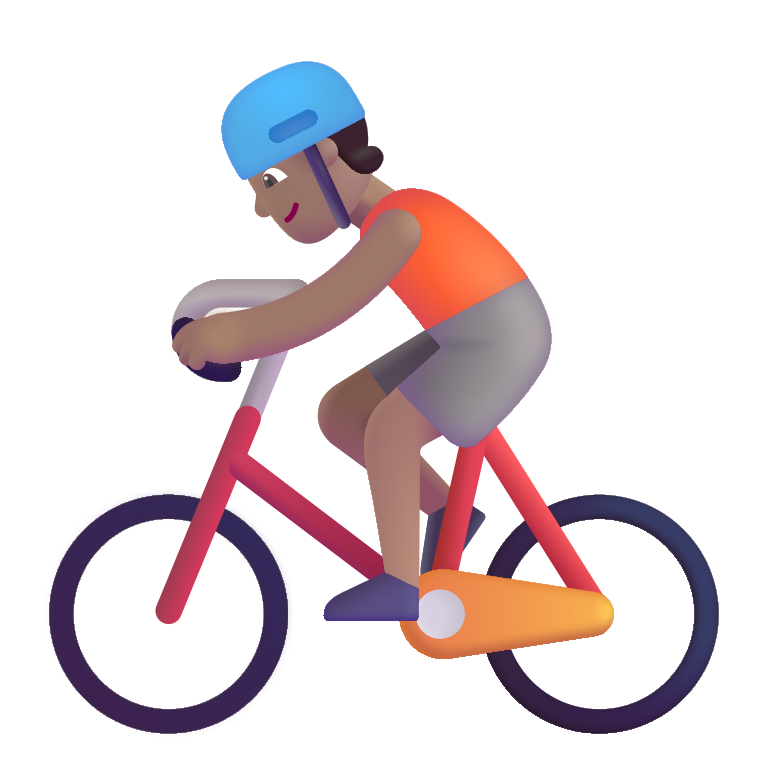
person biking color